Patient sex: M
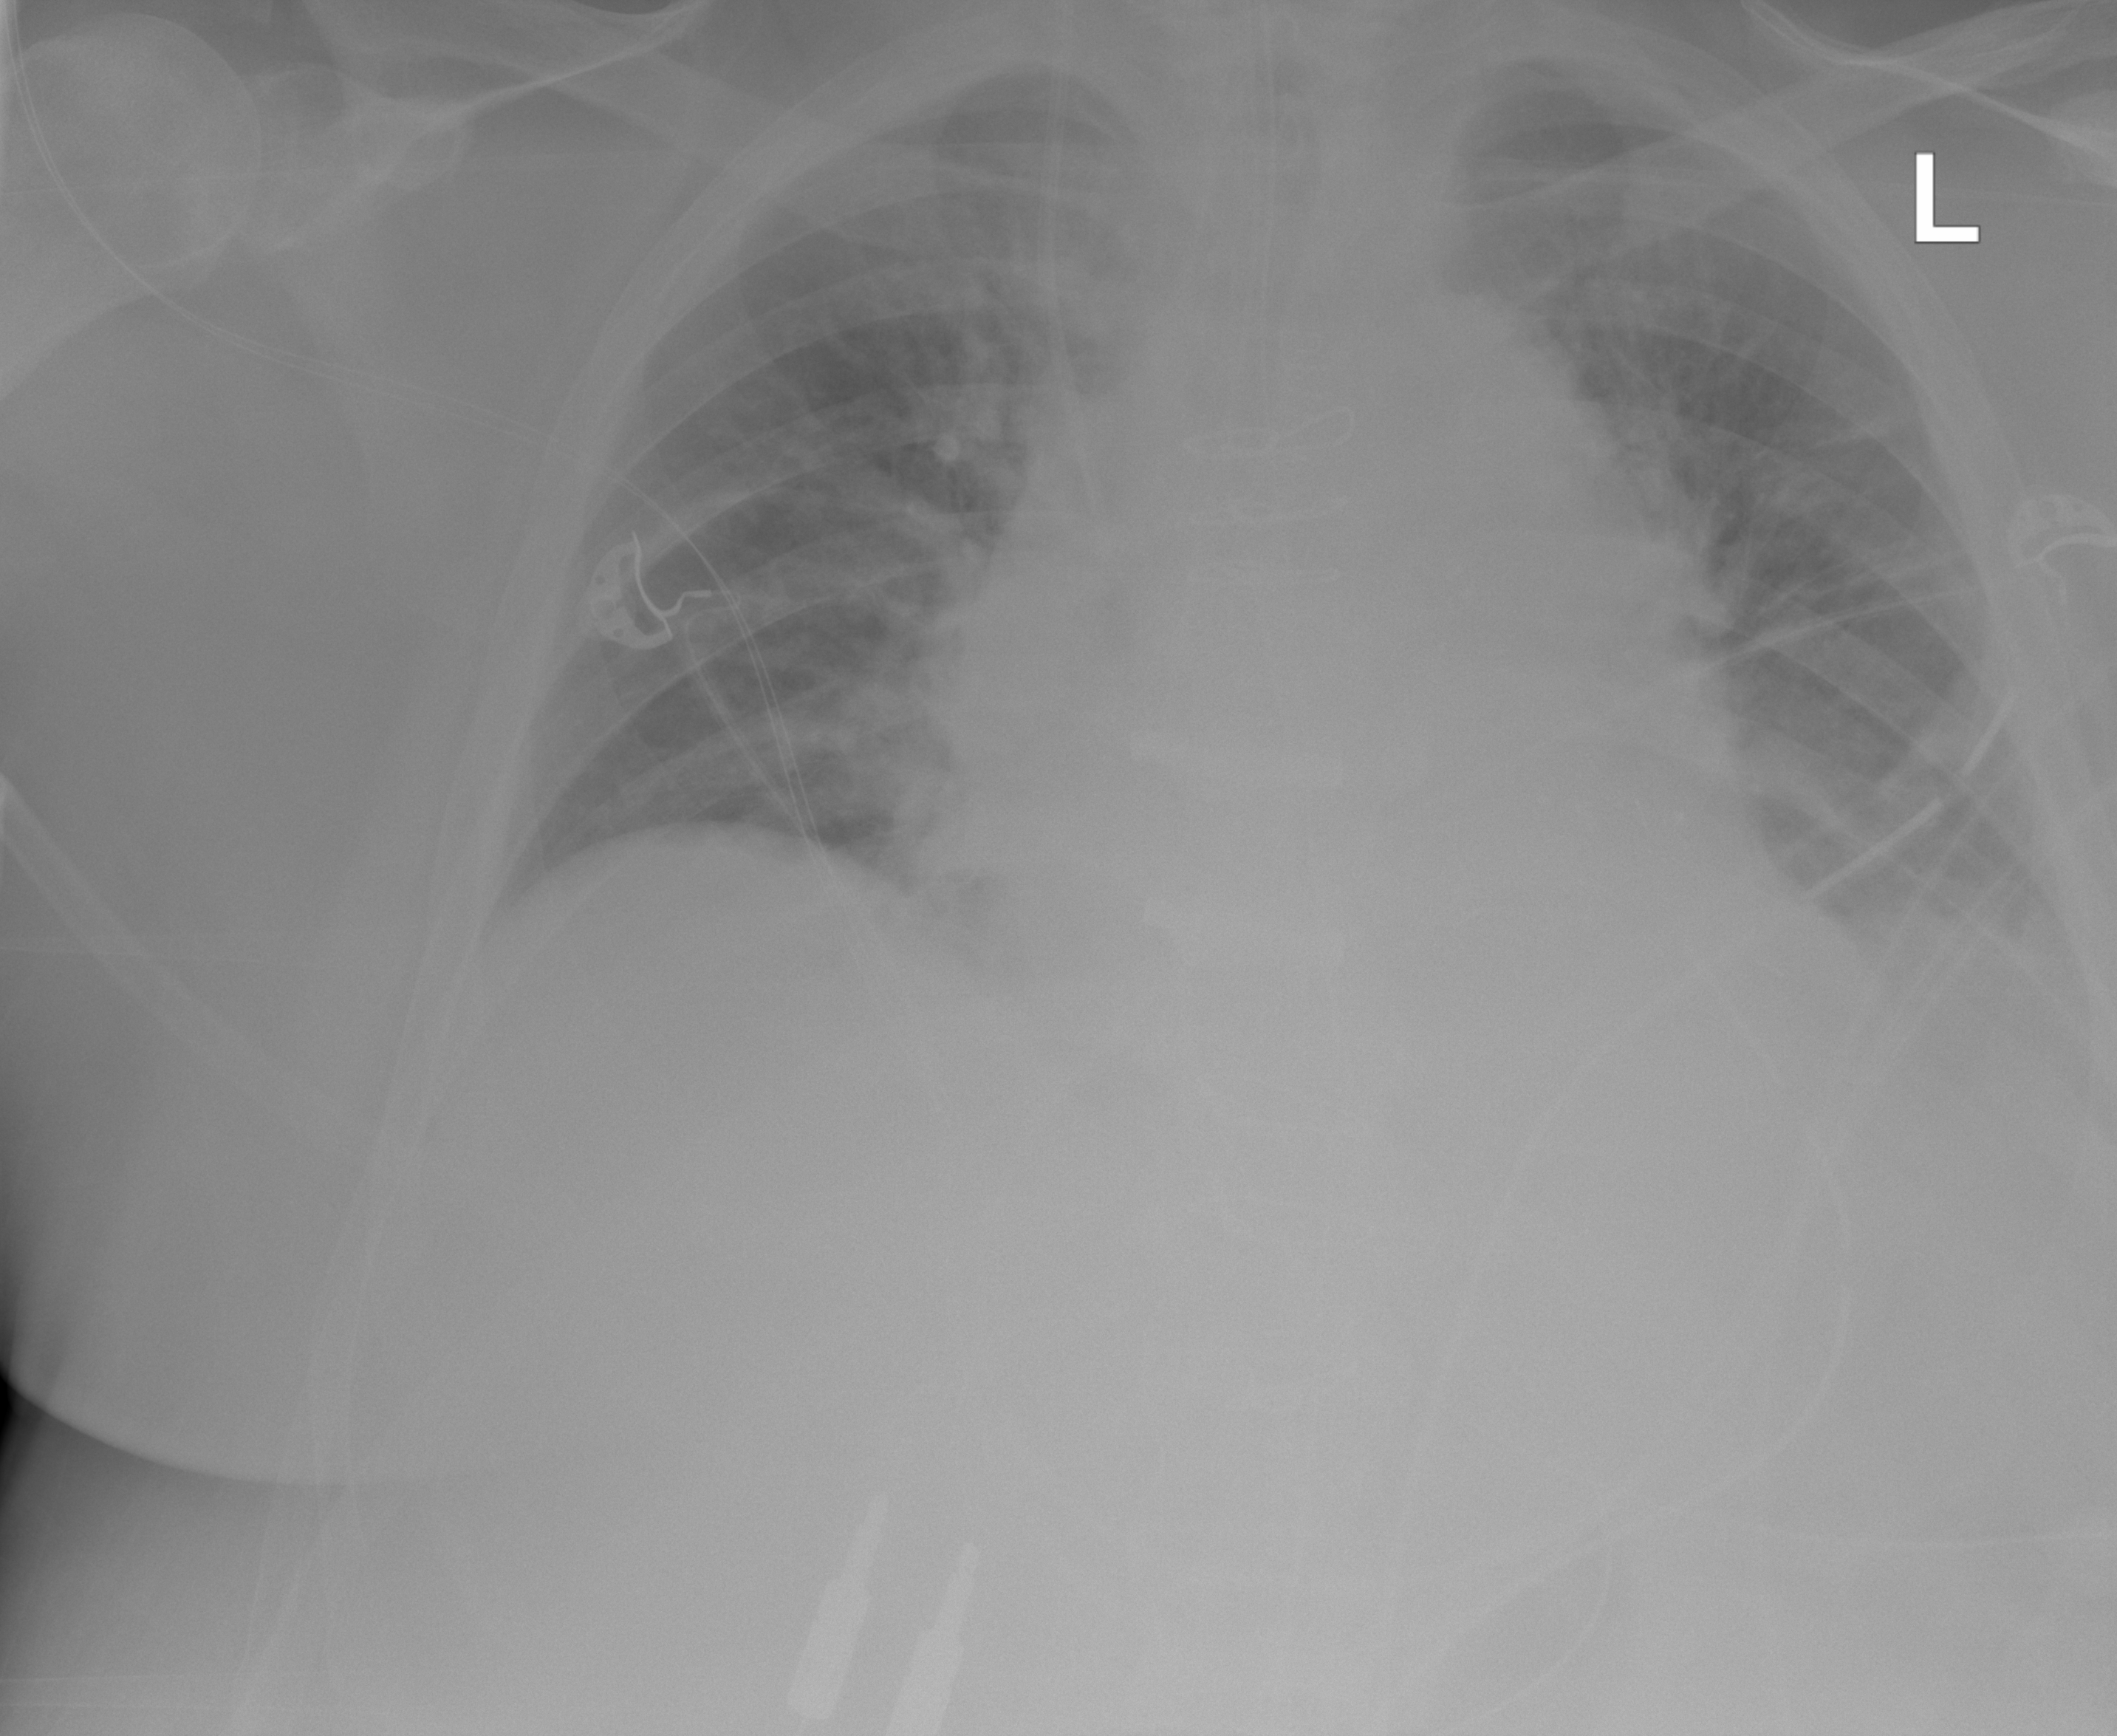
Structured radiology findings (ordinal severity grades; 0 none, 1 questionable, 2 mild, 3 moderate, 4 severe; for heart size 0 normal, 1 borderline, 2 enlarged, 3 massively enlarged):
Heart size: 2
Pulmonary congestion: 2
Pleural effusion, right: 0
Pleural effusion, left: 2
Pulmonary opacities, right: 2
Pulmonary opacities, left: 2
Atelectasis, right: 2
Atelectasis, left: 2